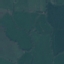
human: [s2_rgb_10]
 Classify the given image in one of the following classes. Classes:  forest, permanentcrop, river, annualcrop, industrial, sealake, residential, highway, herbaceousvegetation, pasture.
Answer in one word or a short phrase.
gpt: Pasture